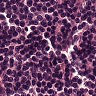
Metastatic tissue present: no